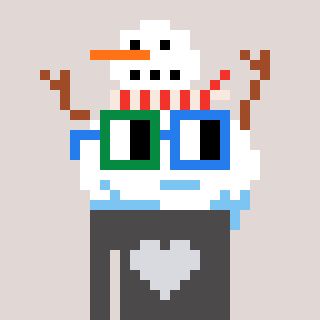
a pixel art character with square green and blue glasses, a snowman-shaped head and a grayscale-colored body on a warm background